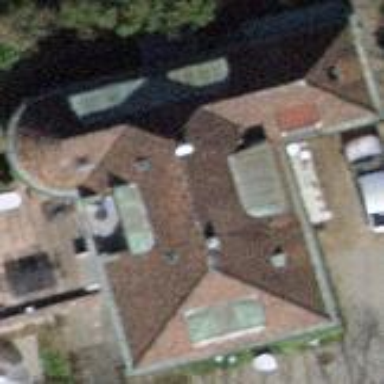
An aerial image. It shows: Detached building with gabled roof.